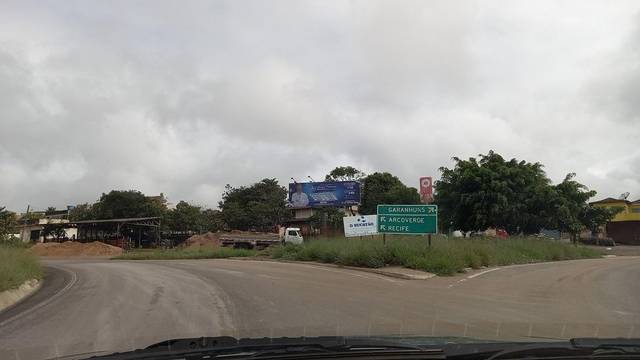
Region: Brazil
Coordinates: -8.907, -36.487